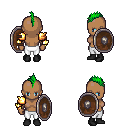
a pixel art fantasy rpg character, female body template, human, dark skin, gold arm armor, white pants, green mohawk hairstyle, black shoes, shield, four views (front, back, left, right), 2x2 character sprite sheet, small pixel art, hard edges, no anti-aliasing